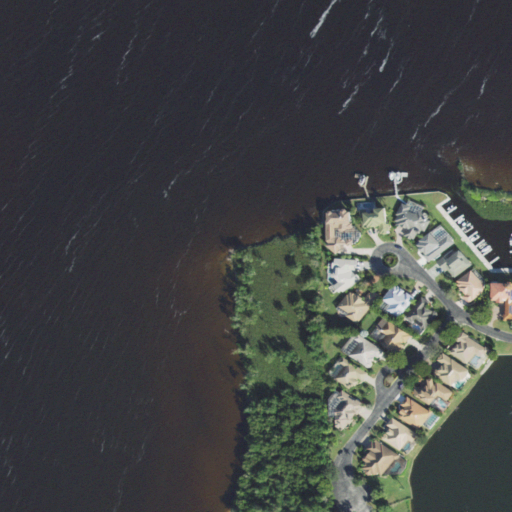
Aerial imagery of cape in Florida named Negro Head containing open water, medium intensity development, woody wetlands, low intensity development, herbaceous wetlands, open development, and high intensity development